Interaction volume radius: 5 \u00c5
Interaction volume height: 20 \u00c5
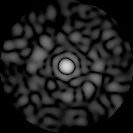
Disorder parameter: 0.8844